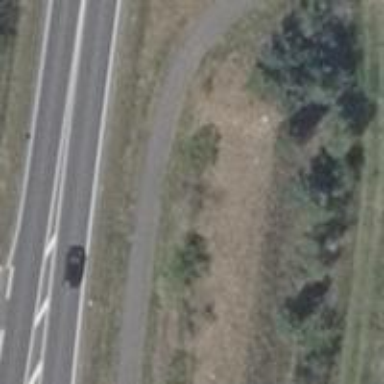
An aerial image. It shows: Asphalt footway.